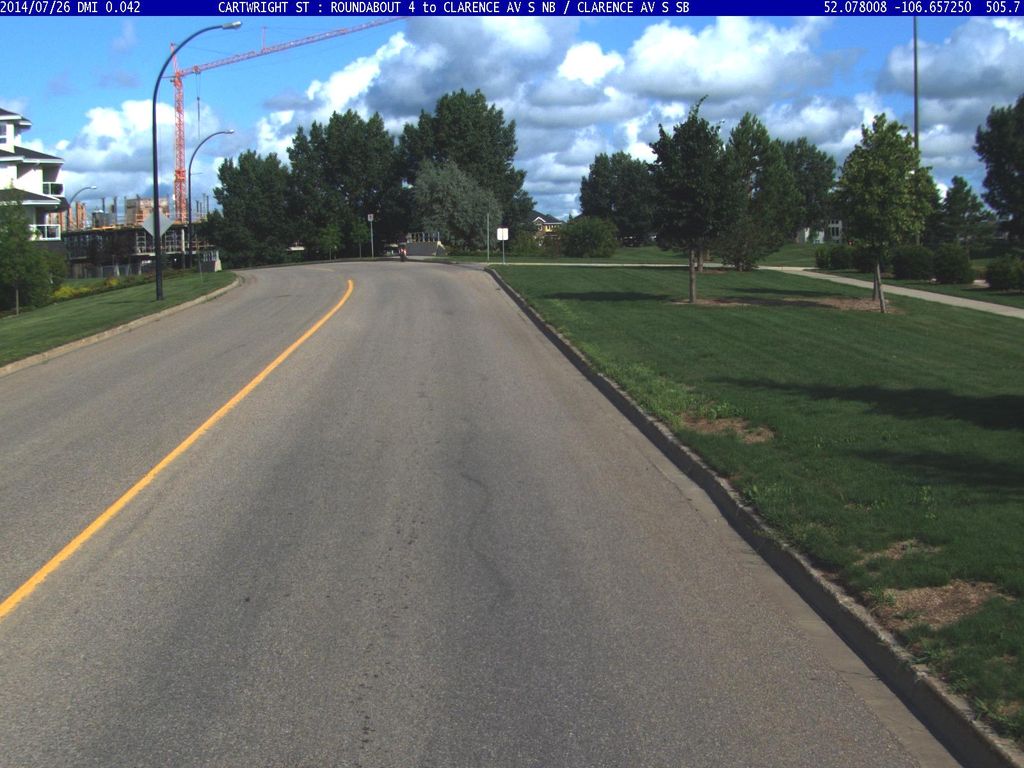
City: saskatoon